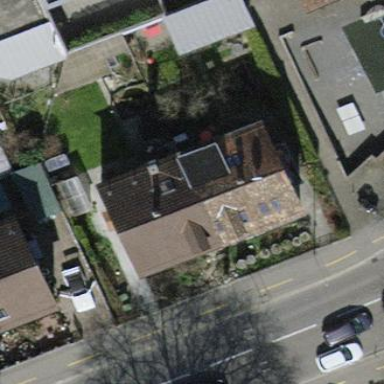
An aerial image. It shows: Building with tiled roof.